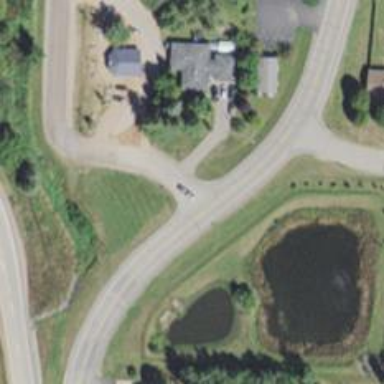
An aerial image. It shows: Road with stop sign.